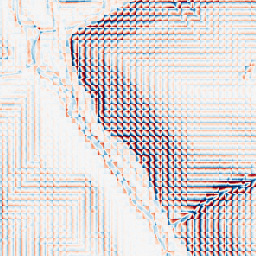
Category: wavelet
Decomposition family: wavelet_biorthogonal
Decomposition parameters: wavelet: bior1.3
level: 3
Upsampling method: cubic_catmull_rom
Upsampling parameters: scale: 8
Upsampling scale: 8